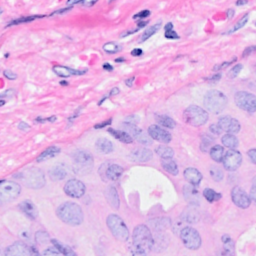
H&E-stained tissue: Breast